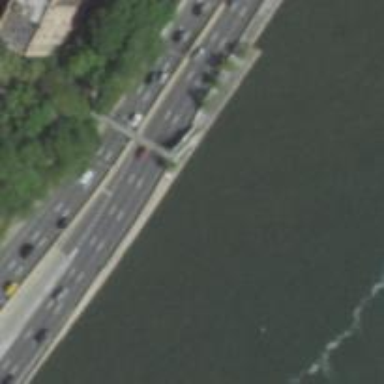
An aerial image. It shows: Footway on bridge.